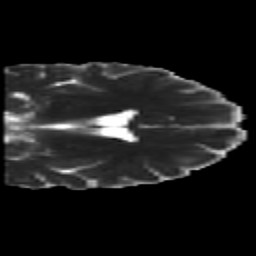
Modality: MD
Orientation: coronal
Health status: healthy
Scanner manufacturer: siemens
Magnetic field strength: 3 T
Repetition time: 10 s
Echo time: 0.092 s